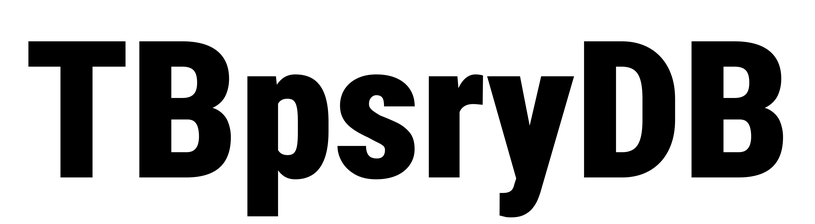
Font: Roboto_Condensed_Black